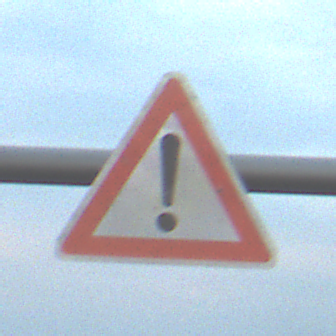
Verkehrszeichen: Gefahrenstelle
Umgebung: Outdoor, RoadRail
Tageszeit: SunriseSunset
Wetter: PartlyCloudy
Licht: Natural
Jahreszeit: NotSpecified
Kontrast: LowContrast